Question: I am attempting to add a 'UILabel'to my 'collectionViewCell'. However, after a few cell text begins to overlap with data from the cells before.
: This only seems to happen on my phone (iphone 5), but not on the simulator (2013 macbook air).
As seen here:

I am implementing the whole view programmatically. The issue doesn't seem to be with any of the elements of the 'collectionview', so I would assume the problem applies to table views as well. I am not sure if I am missing something along the lines of:
'''
if(cell == nil) {// do something }
'''
If it is that, can someone shed some light on what this does? If that's not the issue I am really not sure what is causing this. I am also using an 'NSMutableAttributedString', but that is not the issue either as I tried to insert just a regular string and got the same results.
My code:
'''
- (UICollectionViewCell *)collectionView:(UICollectionView *)collectionView cellForItemAtIndexPath:(NSIndexPath *)indexPath
{
UICollectionViewCell *cell = [collectionView dequeueReusableCellWithReuseIdentifier:@"cellIdentifier" forIndexPath:indexPath];
TTSong *tempSong = [songArray objectAtIndex:indexPath.row];
UILabel *cellLabel = [[UILabel alloc] initWithFrame:CGRectMake(0, 110, 150, 40)];
[cellLabel setTextColor:[UIColor whiteColor]];
[cellLabel setBackgroundColor:[UIColor colorWithRed:0.0 green:0.0 blue:0.0 alpha:0.8]];
[cellLabel setFont:[UIFont fontWithName: @"HelveticaNeue-Light" size: 12.0f]];
[cellLabel setNumberOfLines:2];
NSString * labelString = [[tempSong.artist stringByAppendingString:@"
"] stringByAppendingString:tempSong.title];
NSMutableAttributedString * attributedString = [[NSMutableAttributedString alloc] initWithString:labelString];
NSRange boldedRange = NSMakeRange(0, tempSong.artist.length);
[attributedString addAttribute: NSFontAttributeName value:[UIFont fontWithName:@"HelveticaNeue" size:14.0f] range:boldedRange];
[cellLabel setAttributedText:attributedString];
[cell addSubview:cellLabel];
return cell;
}
'''
Here is how I set the size of the cells:
'''
- (CGSize)collectionView:(UICollectionView *)collectionView layout:(UICollectionViewLayout*)collectionViewLayout sizeForItemAtIndexPath:(NSIndexPath *)indexPath
{
return CGSizeMake(150, 150);
}
'''
Here is how I setup my 'collectionView':
'''
- (void)viewDidLoad
{
songArray = [[NSMutableArray alloc] init];
UICollectionViewFlowLayout *layout=[[UICollectionViewFlowLayout alloc] init];
_collectionView=[[UICollectionView alloc] initWithFrame:self.view.frame collectionViewLayout:layout];
[_collectionView setDataSource:self];
[_collectionView setDelegate:self];
[_collectionView registerClass:[UICollectionViewCell class] forCellWithReuseIdentifier:@"cellIdentifier"];
[_collectionView setBackgroundColor:[UIColor blackColor]];
[self.view addSubview:_collectionView];
[super viewDidLoad];
}
'''
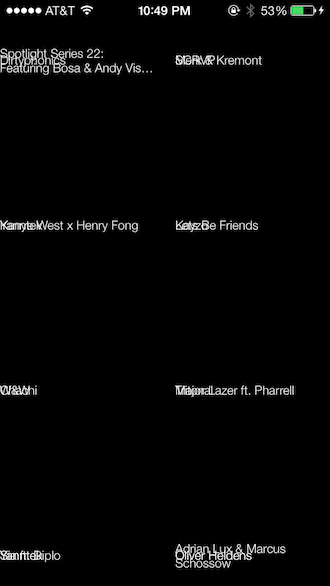
Answer: Remove the label and reinitialize it when cell is display.
'''
- (UICollectionViewCell *)collectionView:(UICollectionView *)collectionView cellForItemAtIndexPath:(NSIndexPath *)indexPath
{
UICollectionViewCell *cell = [collectionView dequeueReusableCellWithReuseIdentifier:@"cellIdentifier" forIndexPath:indexPath];
TTSong *tempSong = [songArray objectAtIndex:indexPath.row];
for (UILabel *lbl in cell.contentView.subviews)
{
if ([lbl isKindOfClass:[UILabel class]])
{
[lbl removeFromSuperview];
}
}
UILabel *cellLabel = [[UILabel alloc] initWithFrame:CGRectMake(0, 110, 150, 40)];
[cellLabel setTextColor:[UIColor whiteColor]];
[cellLabel setBackgroundColor:[UIColor colorWithRed:0.0 green:0.0 blue:0.0 alpha:0.8]];
[cellLabel setFont:[UIFont fontWithName: @"HelveticaNeue-Light" size: 12.0f]];
[cellLabel setNumberOfLines:2];
NSString * labelString = [[tempSong.artist stringByAppendingString:@"
"] stringByAppendingString:tempSong.title];
NSMutableAttributedString * attributedString = [[NSMutableAttributedString alloc] initWithString:labelString];
NSRange boldedRange = NSMakeRange(0, tempSong.artist.length);
[attributedString addAttribute: NSFontAttributeName value:[UIFont fontWithName:@"HelveticaNeue" size:14.0f] range:boldedRange];
[cellLabel setAttributedText:attributedString];
[cell addSubview:cellLabel];
return cell;
}
'''